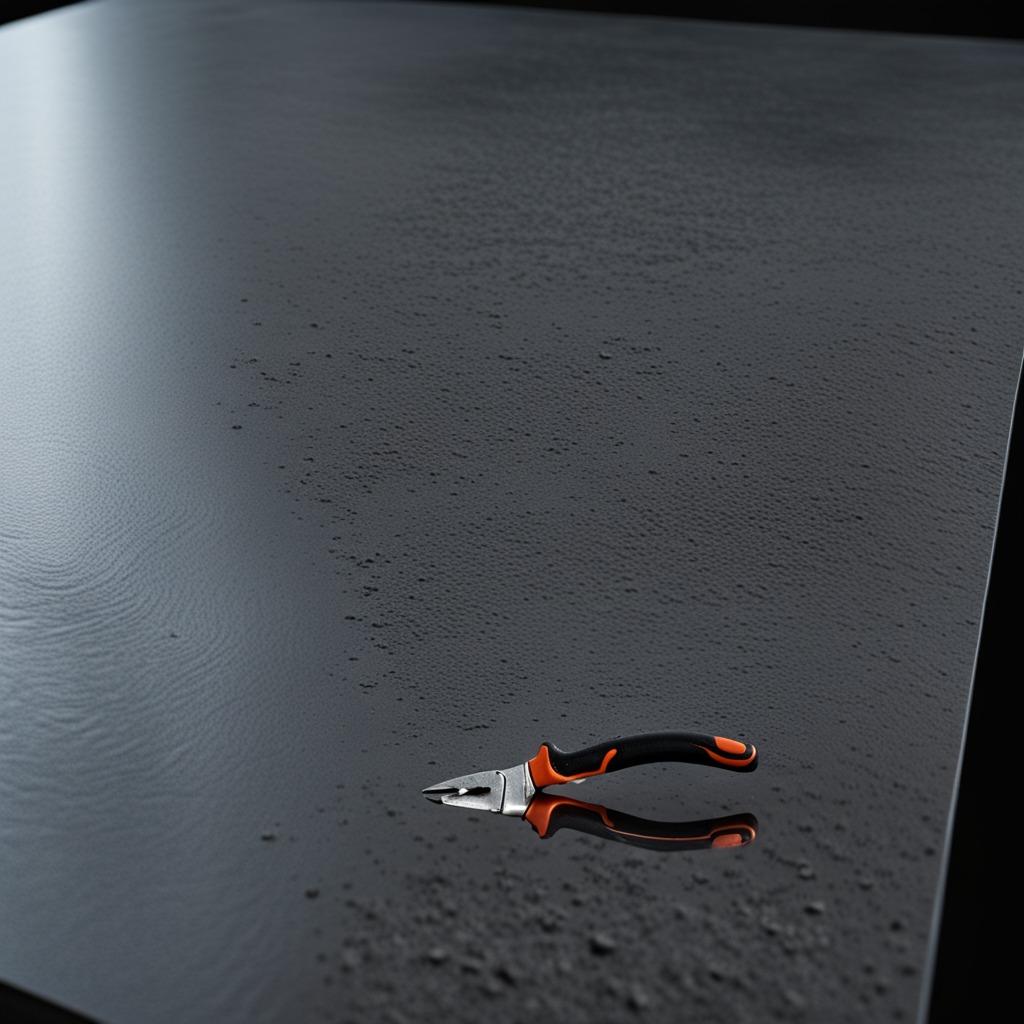
A plier lying on a clean granite table inside a workshop at night dim ambient light soft shadows worn but